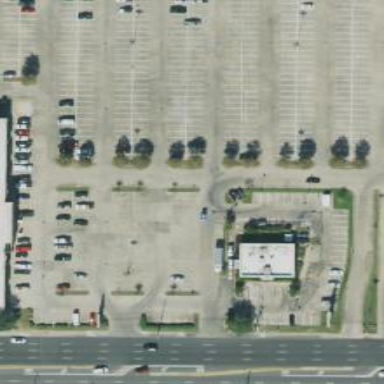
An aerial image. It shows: Parking space is available.